Question: I have a screen full of code that displays for about half a second on loading some pages in chrome.
I managed to grab a <URL> of it.
I think this one is from a google search for the London tube map.

I have disabled chrome extensions and antivirus but it still appears.
Does anyone know what this is?
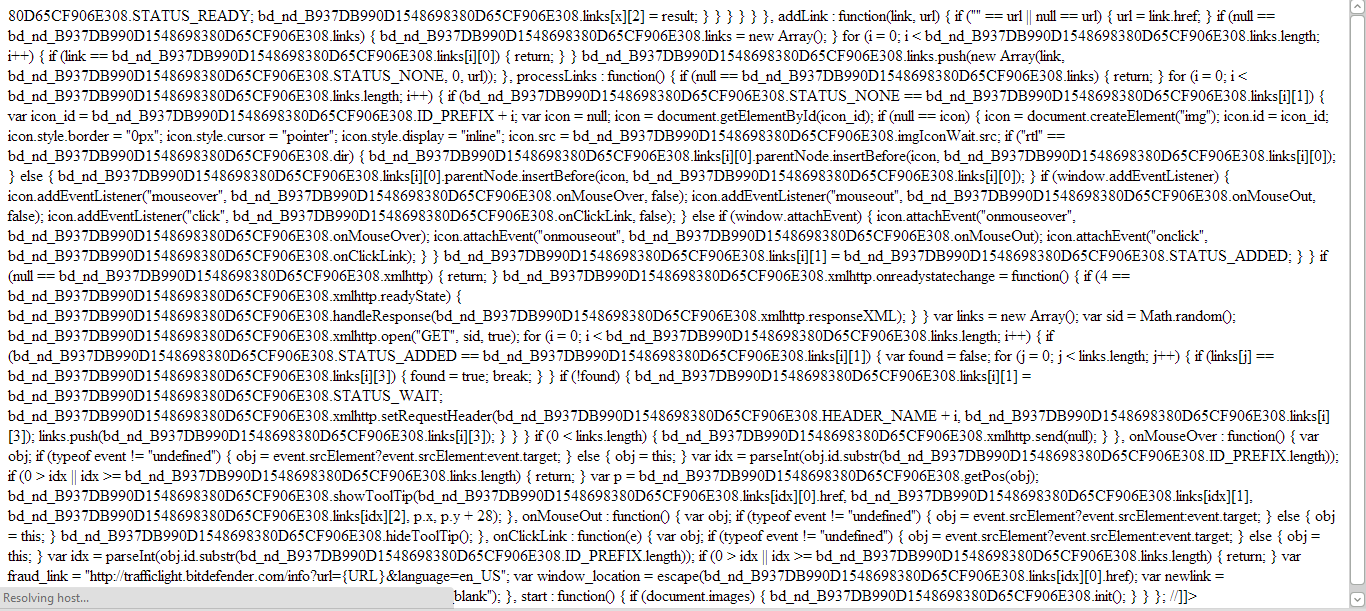
Answer: In this particular instance the code is generated by <URL>. If the antivirus is installed, the extension seems to be enabled without being displayed in Chrome's list of extensions.
Disabling the antivirus doesn't seem to disable the extension. But you can clearly see it is activated in a google search as each link has a specific icon next to it.
Other extensions might do a similar thing, but in the lower-left part of the screenshot, the code is:
'''
fraud_link = "http://trafficlight.bitdefender.com/info?url={URL}&language=en_US";
'''
Which makes it obvious this extention is causing the code to be displayed.